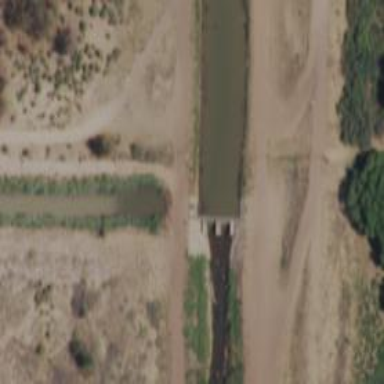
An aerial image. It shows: Lock gate along waterway.